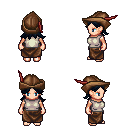
a pixel art fantasy rpg character, female body template, human, light skin, white sleeveless shirt, robe skirt, raven loose hair, leather cap, four views (front, back, left, right), 2x2 character sprite sheet, small pixel art, hard edges, no anti-aliasing